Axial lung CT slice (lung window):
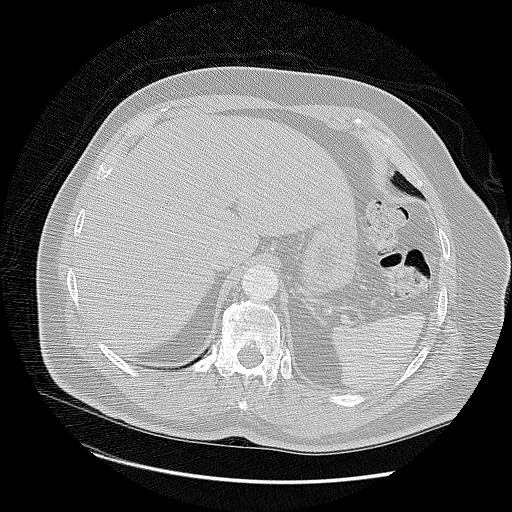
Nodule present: no